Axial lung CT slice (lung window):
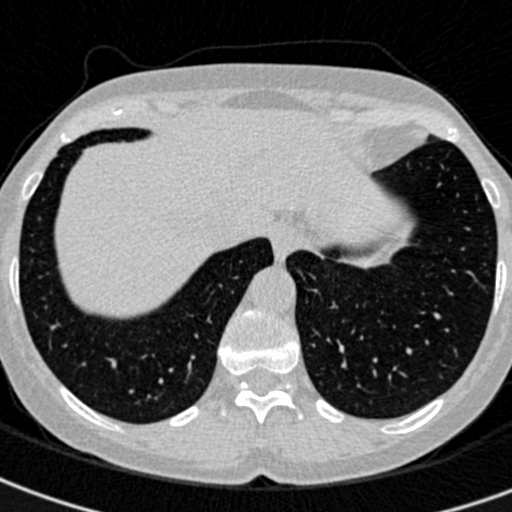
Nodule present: no